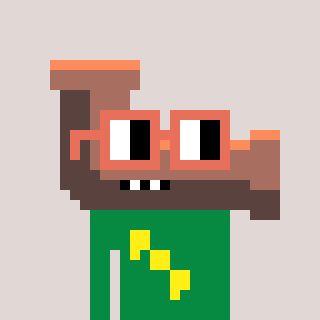
a pixel art character with square orange glasses, a pipe-shaped head and a green-colored body on a warm background